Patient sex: M
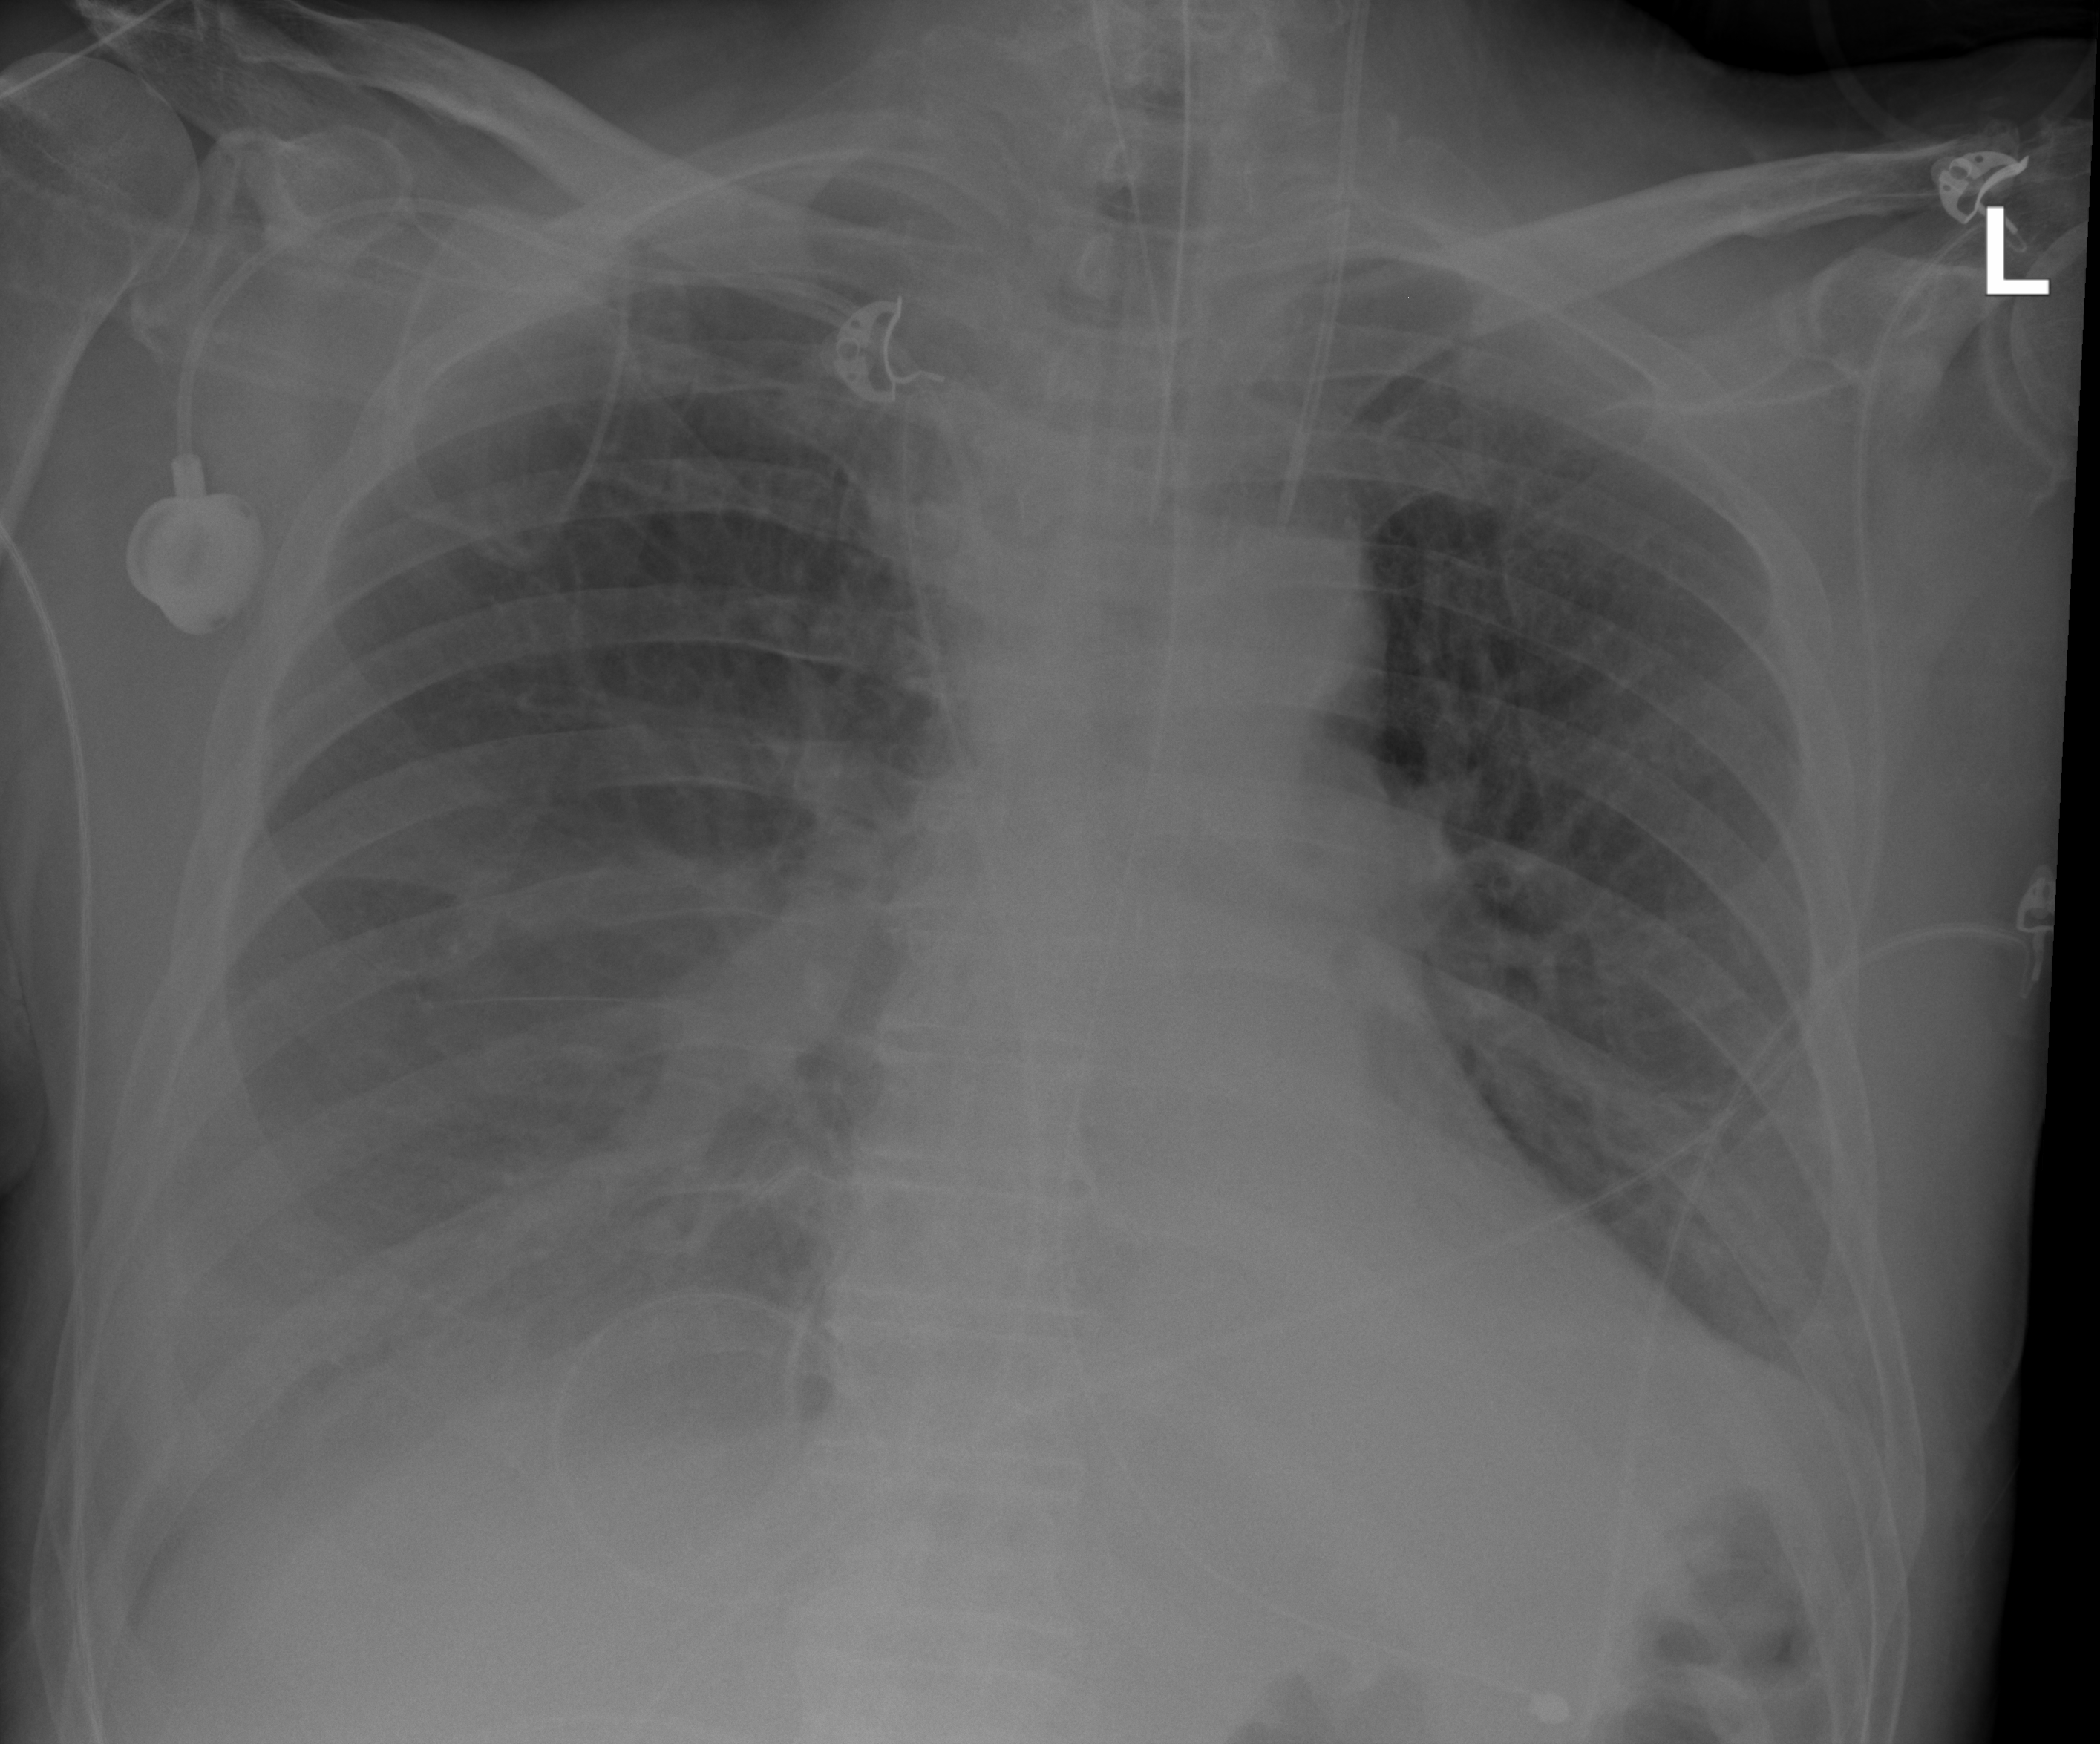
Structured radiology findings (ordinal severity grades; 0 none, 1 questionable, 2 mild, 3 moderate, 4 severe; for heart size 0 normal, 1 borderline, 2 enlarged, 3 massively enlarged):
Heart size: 0
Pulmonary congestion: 2
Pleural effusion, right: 3
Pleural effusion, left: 1
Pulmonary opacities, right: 1
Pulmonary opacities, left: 1
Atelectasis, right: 3
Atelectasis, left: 2